Breast ultrasound image
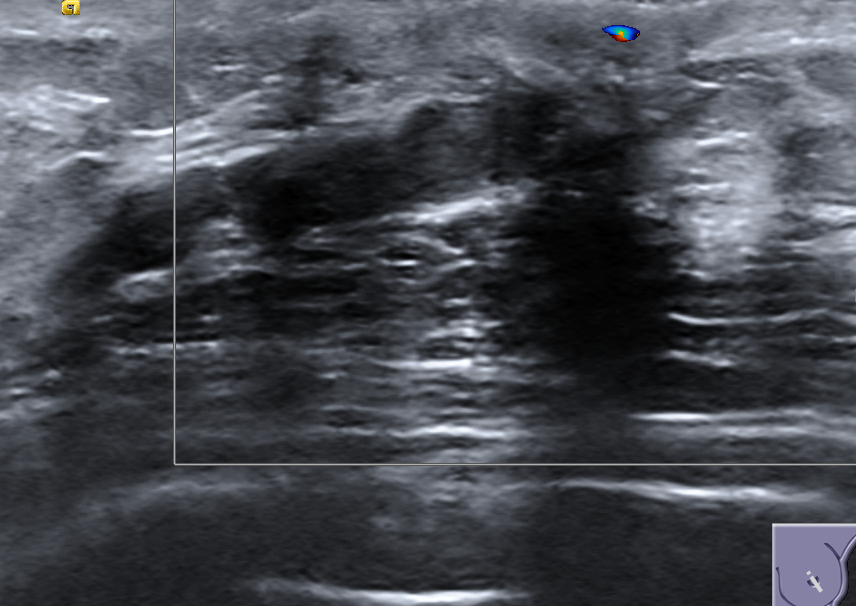
Diagnosis: benign